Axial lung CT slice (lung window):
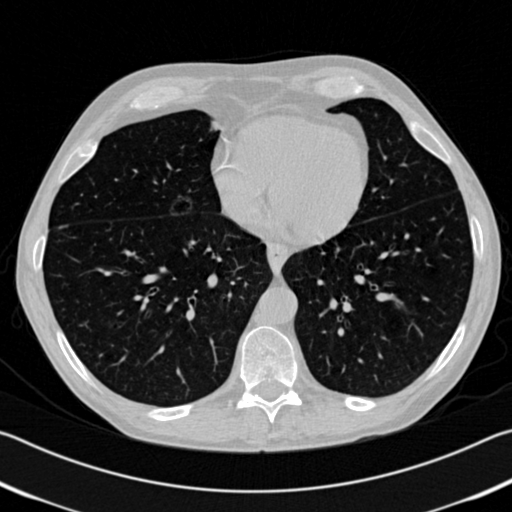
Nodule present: yes
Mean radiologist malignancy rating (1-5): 2